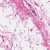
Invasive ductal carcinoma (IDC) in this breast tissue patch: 0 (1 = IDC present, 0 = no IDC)